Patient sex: M
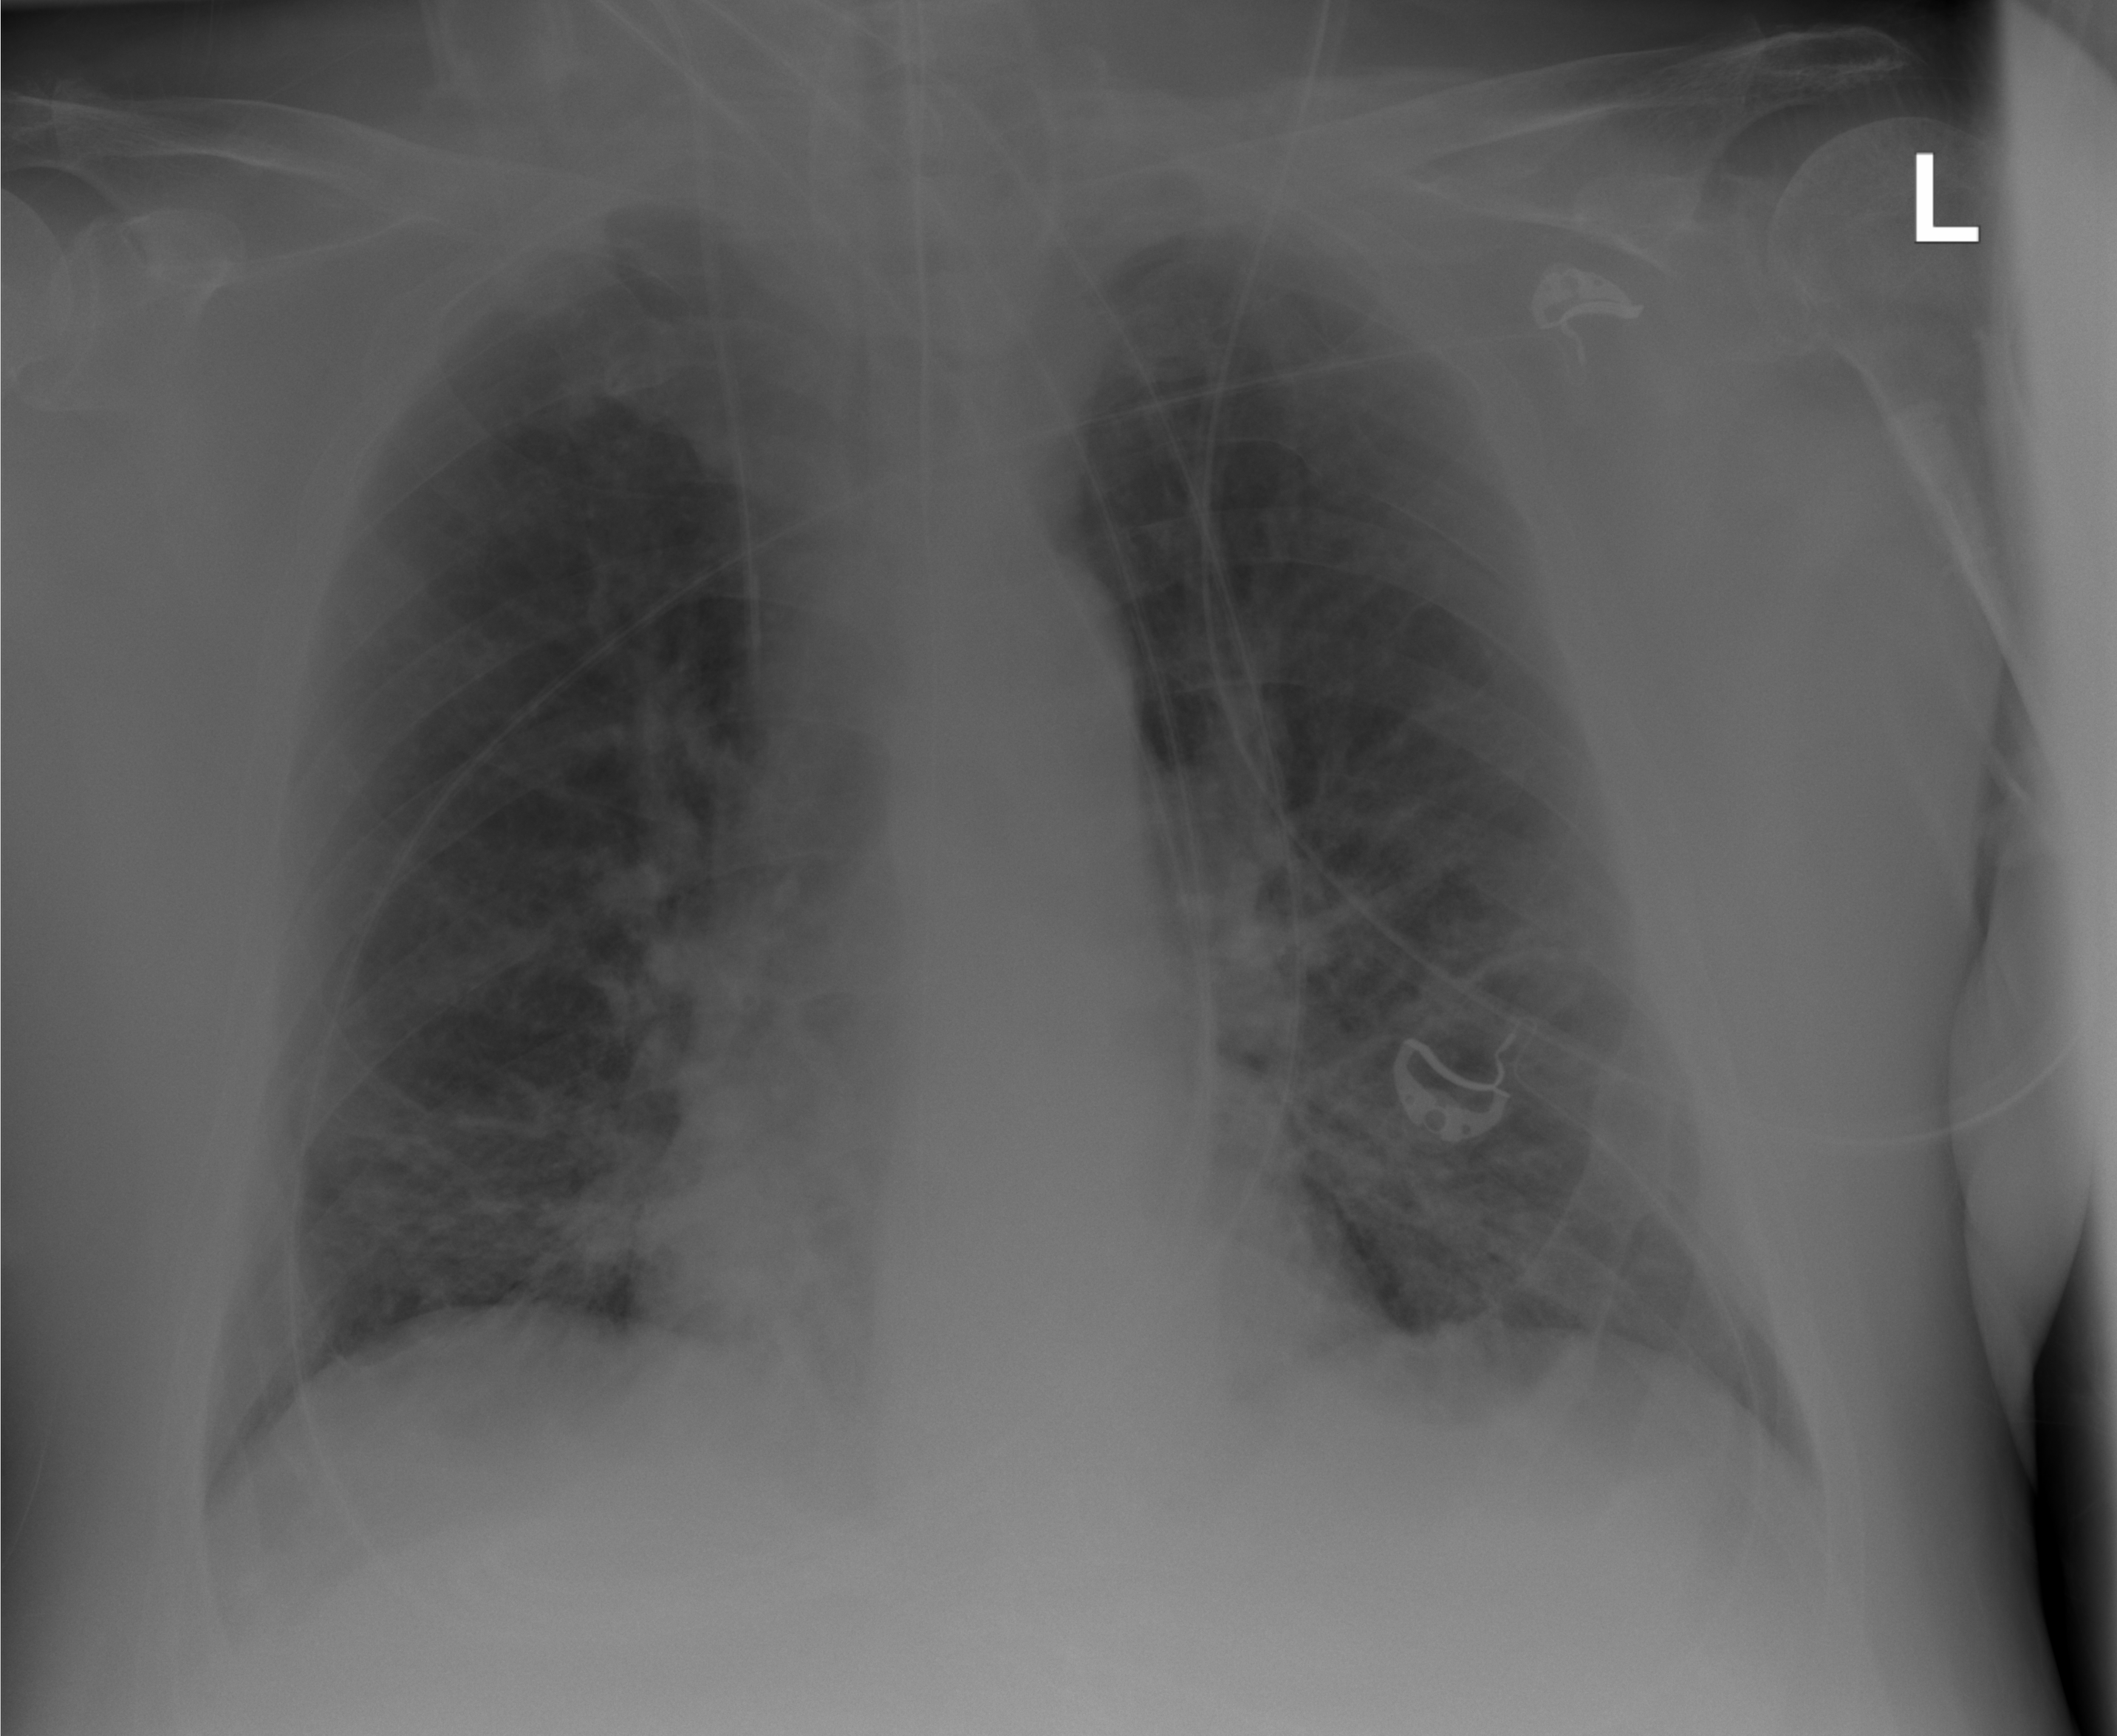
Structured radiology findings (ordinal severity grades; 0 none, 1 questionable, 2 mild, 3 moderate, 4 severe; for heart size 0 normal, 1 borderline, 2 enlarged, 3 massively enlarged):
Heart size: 0
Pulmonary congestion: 2
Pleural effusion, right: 0
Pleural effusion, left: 0
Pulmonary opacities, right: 2
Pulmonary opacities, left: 2
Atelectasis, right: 2
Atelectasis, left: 2